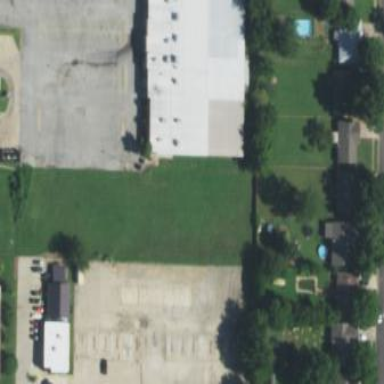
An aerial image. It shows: Building with bowling alley inside.